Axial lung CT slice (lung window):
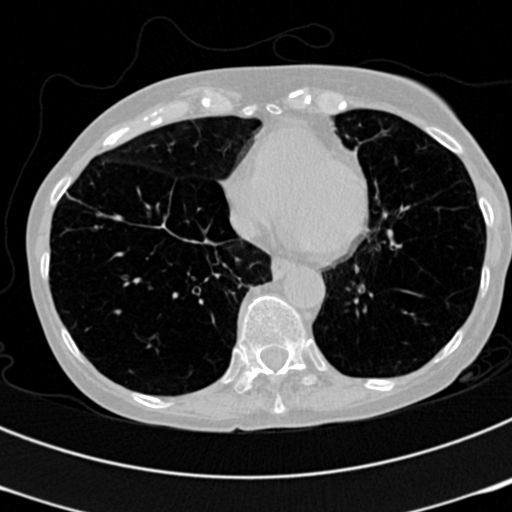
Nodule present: no